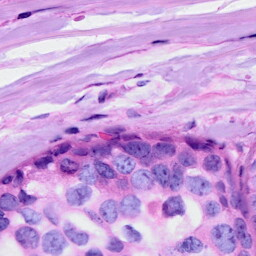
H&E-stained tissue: Breast